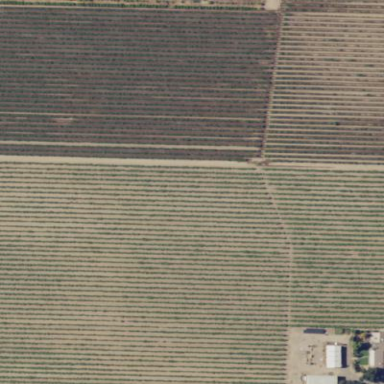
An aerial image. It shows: Vineyard.